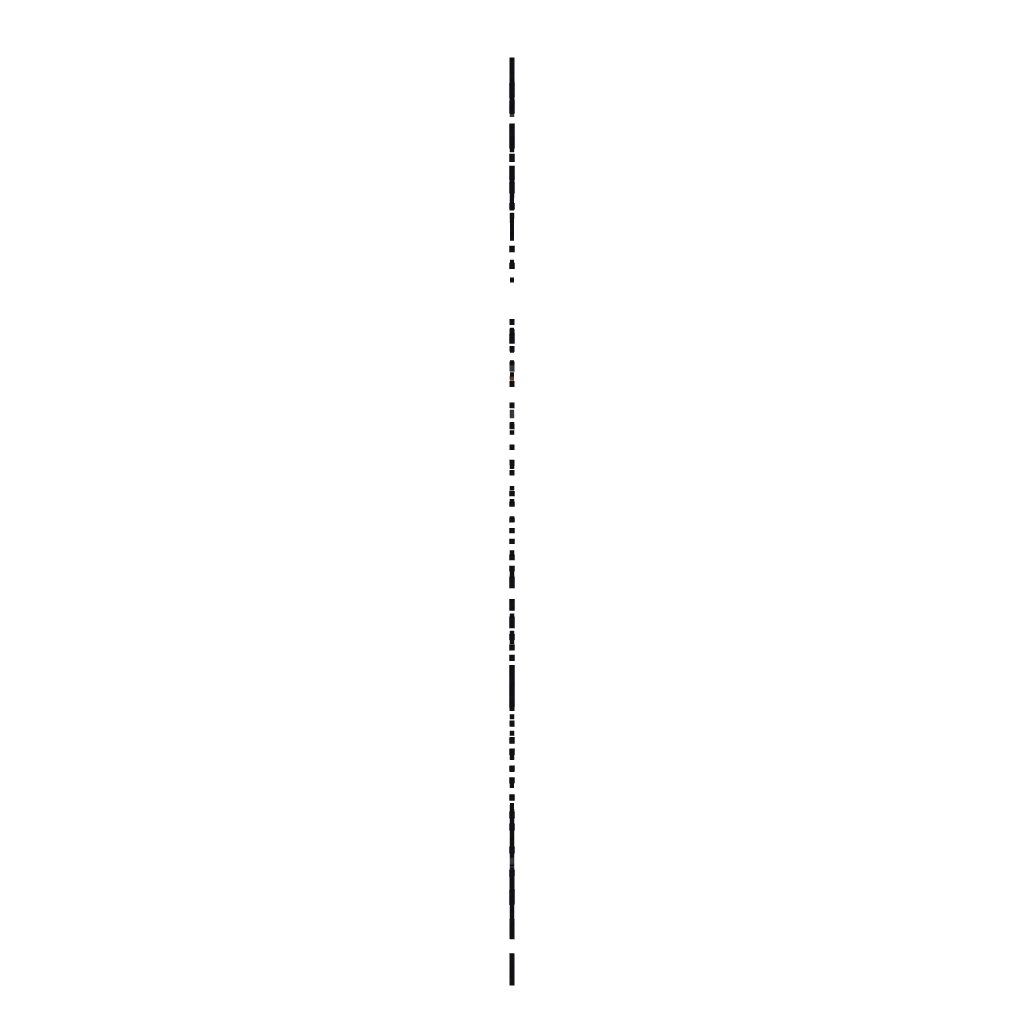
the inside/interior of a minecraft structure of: TOBI CHIBI